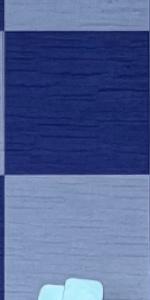
Label: Empty